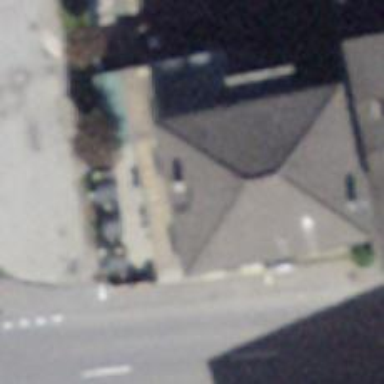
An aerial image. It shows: Restaurant.